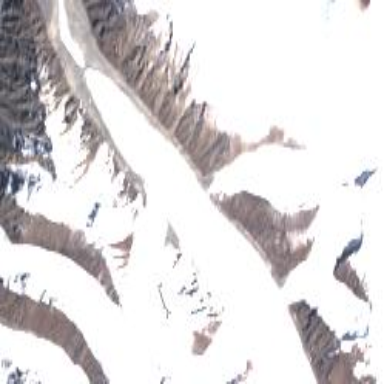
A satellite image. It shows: Majestic glacier in the distance.